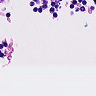
Metastatic tissue present: no